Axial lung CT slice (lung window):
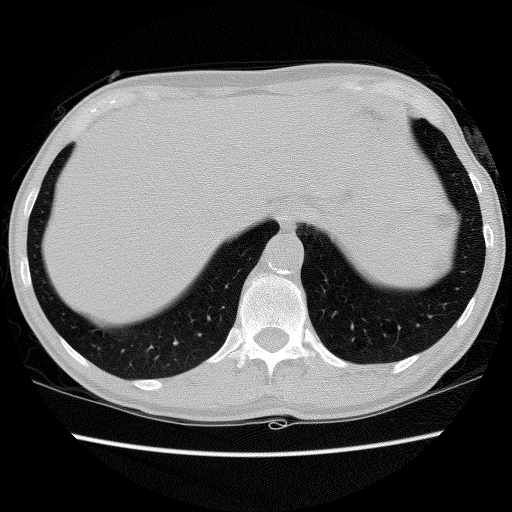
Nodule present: no